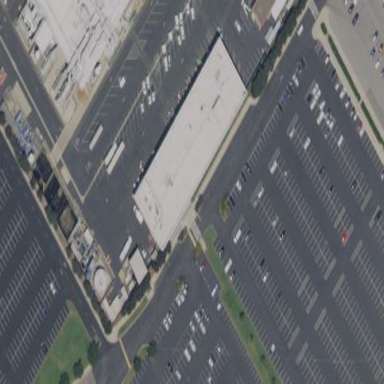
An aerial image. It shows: Industrial building.